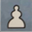
Piece: wP